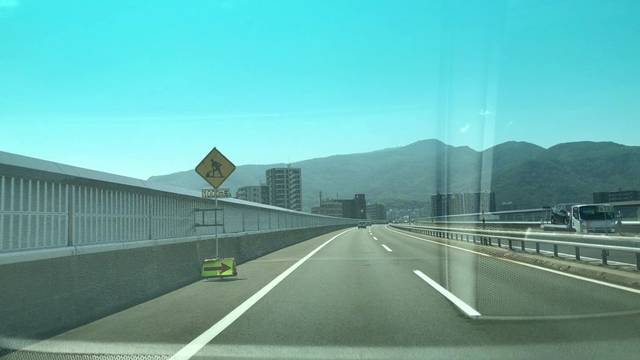
Region: Japan
Coordinates: 43.093, 141.284